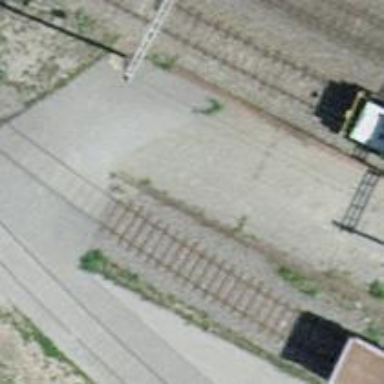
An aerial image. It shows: Railway yard with one track in service.